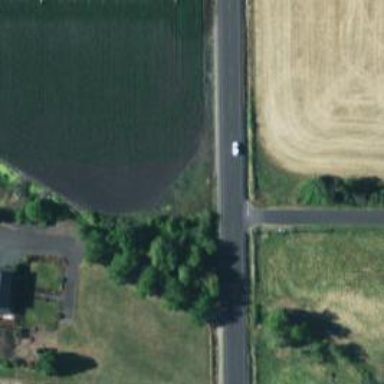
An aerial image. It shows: Tertiary road.